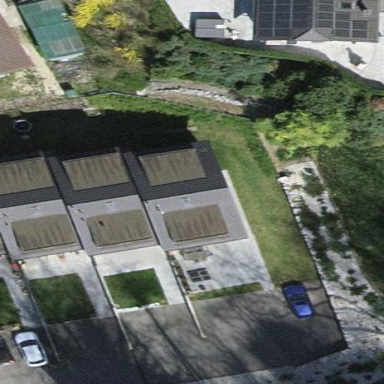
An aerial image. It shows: Semidetached house.